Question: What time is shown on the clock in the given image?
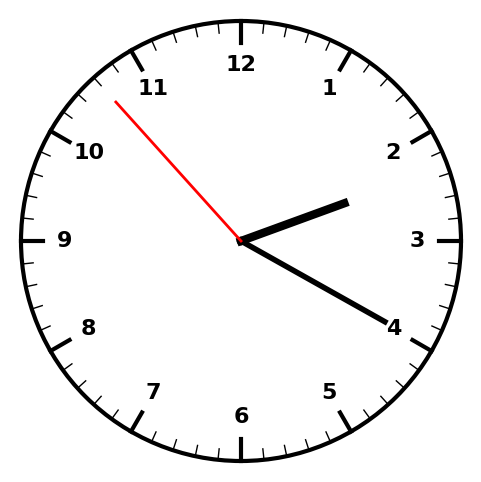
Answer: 02:19:53